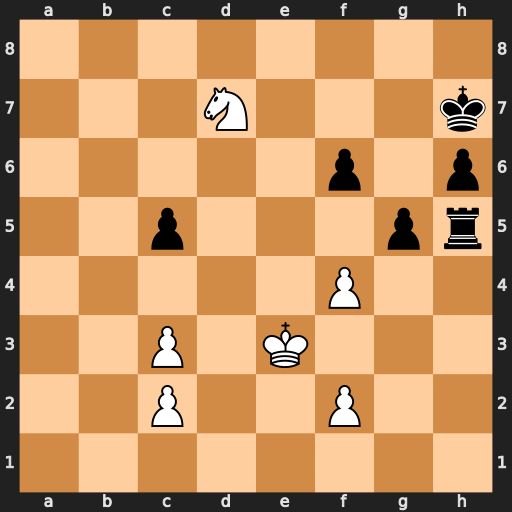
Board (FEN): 8/3N3k/5p1p/2p3pr/5P2/2P1K3/2P2P2/8
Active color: w
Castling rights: -
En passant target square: -
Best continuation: Nxf6+ Kg6 Nxh5